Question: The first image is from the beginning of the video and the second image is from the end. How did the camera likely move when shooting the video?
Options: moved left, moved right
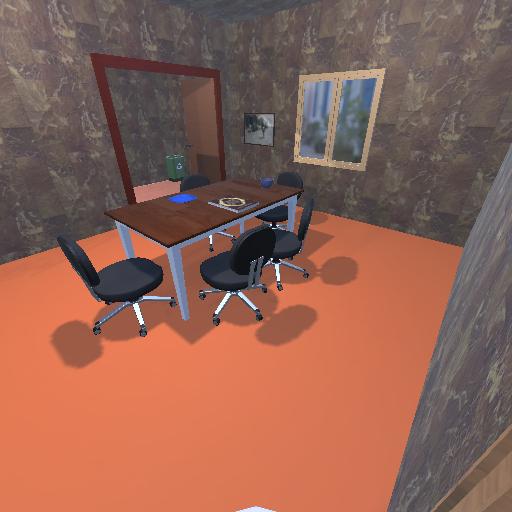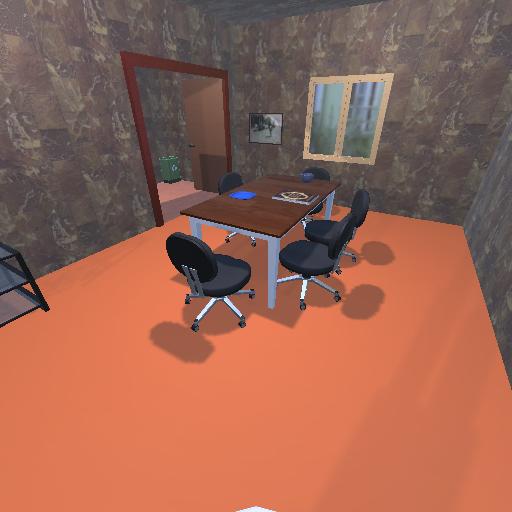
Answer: moved left